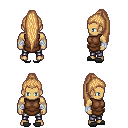
a pixel art fantasy rpg character, male body template, human, tanned skin, brown tunic, metal pants, light blonde extra-long topknot hairstyle, white cloth bandages, gray slippers, four views (front, back, left, right), 2x2 character sprite sheet, small pixel art, hard edges, no anti-aliasing